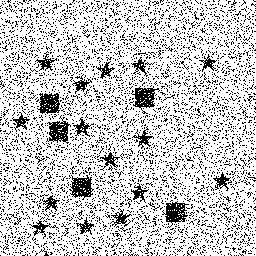
Squares: 5
Triangles: 0
Stars: 15
Total shapes: 20